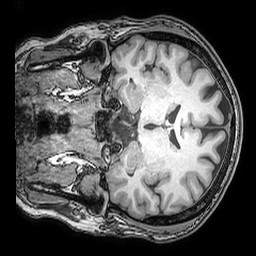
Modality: T1w
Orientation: coronal
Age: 27
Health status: ill
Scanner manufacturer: philips
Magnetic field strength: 3 T
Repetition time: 0.007 s
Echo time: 0.003501 s